Question: I am not able to solve the mongodb connection problem. I am getting the error below on starting node app.
Here is my mongoose connection code.
'''
var mongoose = require('mongoose');
mongoose.Promise = global.Promise;
mongoose.connect(process.env.MONGODB_URI || 'mongodb://127.0.0.1:27017/ml').then(
() => { console.log('Connected to mongodb!') },
err => { console.log('Failed to connect to mongodb'); console.log(err); }
);
module.exports = {mongoose};
'''
Here is the error.
'''
Started up at port 80
Failed to connect to mongodb
{ MongoNetworkError: failed to connect to server [10.160.0.2:27017] on first connect [MongoNetworkError: connect ECONNREFUSED 10.160.0.2:27017]
at Pool.<anonymous> (/home/shivamsharma_btp2/mlsever/magguland/node_modules/mongodb-core/lib/topologies/server.js:564:11)
at Pool.emit (events.js:189:13)
at Connection.<anonymous> (/home/shivamsharma_btp2/mlsever/magguland/node_modules/mongodb-core/lib/connection/pool.js:317:12)
at Object.onceWrapper (events.js:277:13)
at Connection.emit (events.js:189:13)
at Socket.<anonymous> (/home/shivamsharma_btp2/mlsever/magguland/node_modules/mongodb-core/lib/connection/connection.js:246:50)
at Object.onceWrapper (events.js:277:13)
at Socket.emit (events.js:189:13)
at emitErrorNT (internal/streams/destroy.js:82:8)
at emitErrorAndCloseNT (internal/streams/destroy.js:50:3)
at process._tickCallback (internal/process/next_tick.js:63:19)
name: 'MongoNetworkError',
errorLabels: [ 'TransientTransactionError' ],
[Symbol(mongoErrorContextSymbol)]: {} }
'''
Here are firewall rules of my google cloud app.

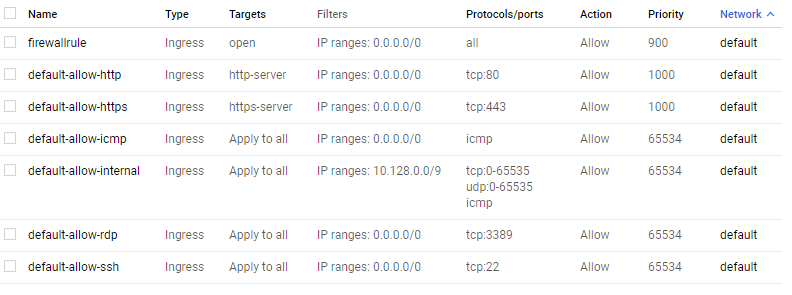
Answer: Got solution!
Use sudo before the command to start server.